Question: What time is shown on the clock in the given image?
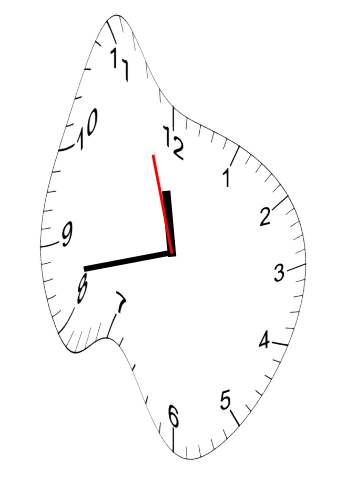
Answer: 11:42:57